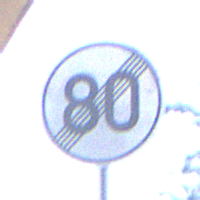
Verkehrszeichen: EndeGeschwindigkeit80
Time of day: Midday
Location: Roofed (Underpass)
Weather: Clear
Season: NotSpecified
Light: Natural